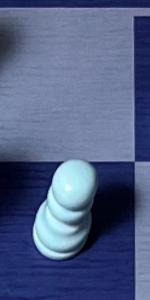
Label: Pawn_White